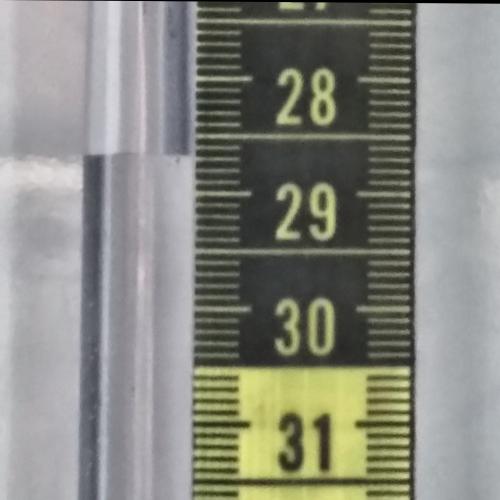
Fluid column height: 28.7 cm